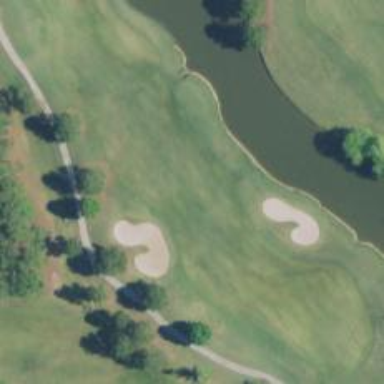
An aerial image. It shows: Golf hole.